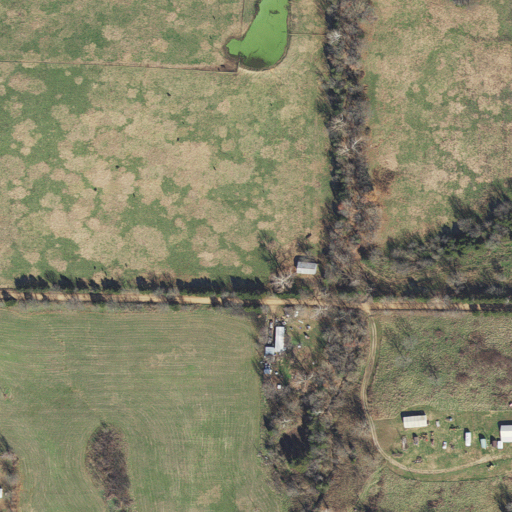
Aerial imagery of valley in Arkansas named Brawley Hollow containing pasture, open development, deciduous forest, low intensity development, and medium intensity development